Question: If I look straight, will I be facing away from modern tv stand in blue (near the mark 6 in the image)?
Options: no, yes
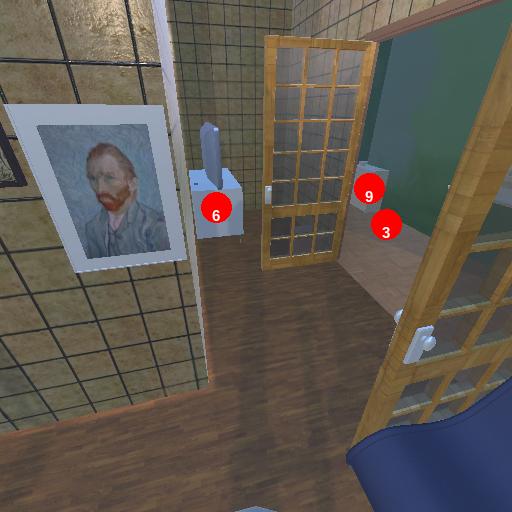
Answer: no